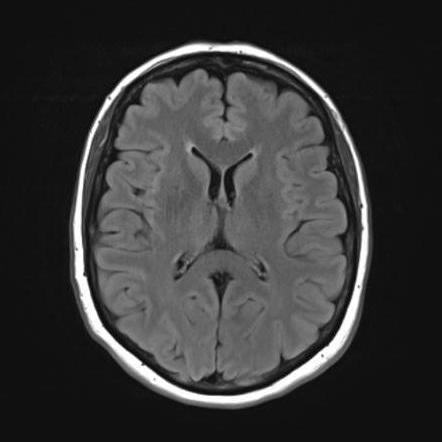
Label: notumor